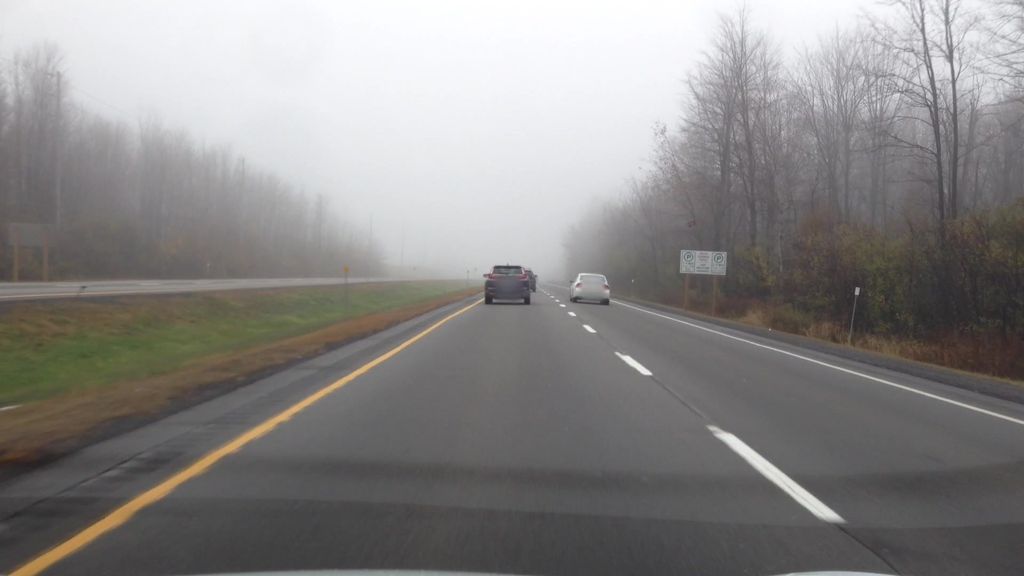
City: ottawa-gatineau